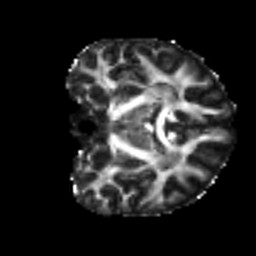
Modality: FA
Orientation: coronal
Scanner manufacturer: siemens
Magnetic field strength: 3 T
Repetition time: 4 s
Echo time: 0.0594 s